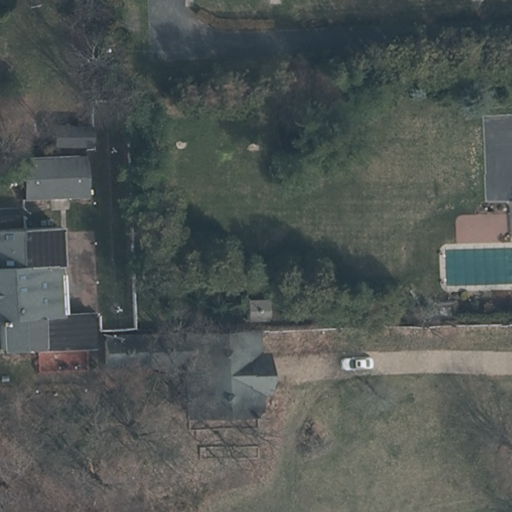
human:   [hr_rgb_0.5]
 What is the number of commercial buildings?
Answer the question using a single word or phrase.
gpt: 0

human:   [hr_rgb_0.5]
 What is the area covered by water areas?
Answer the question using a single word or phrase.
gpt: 0m2

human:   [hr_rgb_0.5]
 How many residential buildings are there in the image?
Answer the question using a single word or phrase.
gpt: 2

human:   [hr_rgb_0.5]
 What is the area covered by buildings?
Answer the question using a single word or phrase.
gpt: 1009m2

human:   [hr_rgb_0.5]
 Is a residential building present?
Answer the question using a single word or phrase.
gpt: yes

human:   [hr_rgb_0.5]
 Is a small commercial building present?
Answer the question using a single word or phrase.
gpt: no

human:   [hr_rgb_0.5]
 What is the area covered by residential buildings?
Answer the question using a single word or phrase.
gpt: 838m2

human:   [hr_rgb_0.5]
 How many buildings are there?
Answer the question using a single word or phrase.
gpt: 4

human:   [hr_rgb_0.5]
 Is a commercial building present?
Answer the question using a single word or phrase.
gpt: no

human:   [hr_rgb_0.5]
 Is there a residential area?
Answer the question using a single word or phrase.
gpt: yes

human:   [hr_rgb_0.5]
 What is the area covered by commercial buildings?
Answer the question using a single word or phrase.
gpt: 0m2

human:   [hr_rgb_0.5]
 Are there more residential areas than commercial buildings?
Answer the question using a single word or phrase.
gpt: yes

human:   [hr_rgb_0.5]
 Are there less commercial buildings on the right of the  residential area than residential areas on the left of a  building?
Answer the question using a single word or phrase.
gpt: yes

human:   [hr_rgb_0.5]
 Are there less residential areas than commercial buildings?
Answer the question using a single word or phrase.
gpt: no

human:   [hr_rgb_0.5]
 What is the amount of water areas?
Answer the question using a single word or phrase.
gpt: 0

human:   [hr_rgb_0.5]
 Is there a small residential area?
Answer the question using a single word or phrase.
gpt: no

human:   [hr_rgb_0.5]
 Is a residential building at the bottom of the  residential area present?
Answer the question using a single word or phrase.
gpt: no

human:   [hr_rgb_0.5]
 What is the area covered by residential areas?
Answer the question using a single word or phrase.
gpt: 10595m2

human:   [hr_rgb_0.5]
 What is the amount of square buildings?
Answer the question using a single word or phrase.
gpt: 0

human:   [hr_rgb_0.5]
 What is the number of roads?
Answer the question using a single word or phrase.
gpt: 0

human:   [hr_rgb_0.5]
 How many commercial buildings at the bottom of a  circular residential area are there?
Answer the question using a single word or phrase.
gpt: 0

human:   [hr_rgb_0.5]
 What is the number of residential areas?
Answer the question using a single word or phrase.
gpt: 1

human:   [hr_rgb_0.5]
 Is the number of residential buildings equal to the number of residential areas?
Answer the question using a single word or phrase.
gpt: no

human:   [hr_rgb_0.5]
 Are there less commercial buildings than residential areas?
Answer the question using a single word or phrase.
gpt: yes

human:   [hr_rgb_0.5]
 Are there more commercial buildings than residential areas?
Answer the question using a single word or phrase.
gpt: no

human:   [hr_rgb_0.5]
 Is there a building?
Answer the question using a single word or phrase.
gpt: yes

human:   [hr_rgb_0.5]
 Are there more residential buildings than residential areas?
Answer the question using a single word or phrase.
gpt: yes

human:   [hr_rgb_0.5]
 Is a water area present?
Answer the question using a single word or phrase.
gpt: no

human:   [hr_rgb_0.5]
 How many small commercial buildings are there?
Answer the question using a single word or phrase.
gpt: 0

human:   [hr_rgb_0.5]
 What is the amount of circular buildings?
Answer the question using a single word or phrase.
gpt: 0

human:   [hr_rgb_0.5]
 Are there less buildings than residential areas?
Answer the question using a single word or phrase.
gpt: no

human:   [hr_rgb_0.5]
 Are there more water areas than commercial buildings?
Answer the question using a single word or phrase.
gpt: no

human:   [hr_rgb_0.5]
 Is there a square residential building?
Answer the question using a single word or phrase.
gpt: no

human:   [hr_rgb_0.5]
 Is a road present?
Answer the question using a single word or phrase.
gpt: no

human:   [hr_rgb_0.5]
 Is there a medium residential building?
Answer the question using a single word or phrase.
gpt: yes

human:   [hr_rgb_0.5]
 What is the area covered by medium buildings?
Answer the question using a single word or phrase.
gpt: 966m2

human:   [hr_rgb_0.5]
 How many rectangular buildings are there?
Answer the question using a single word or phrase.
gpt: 0

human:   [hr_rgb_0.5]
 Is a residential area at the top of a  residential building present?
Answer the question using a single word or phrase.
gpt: no

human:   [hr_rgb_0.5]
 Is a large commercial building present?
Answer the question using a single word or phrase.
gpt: no

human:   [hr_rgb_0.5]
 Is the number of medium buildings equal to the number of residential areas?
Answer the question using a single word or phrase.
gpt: no

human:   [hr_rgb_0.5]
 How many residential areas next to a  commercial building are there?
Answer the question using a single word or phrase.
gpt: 0

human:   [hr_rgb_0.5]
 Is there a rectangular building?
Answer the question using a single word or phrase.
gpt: no

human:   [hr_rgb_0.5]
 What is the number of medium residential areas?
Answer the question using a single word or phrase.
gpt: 0

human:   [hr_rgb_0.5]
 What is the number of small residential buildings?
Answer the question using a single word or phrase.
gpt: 0

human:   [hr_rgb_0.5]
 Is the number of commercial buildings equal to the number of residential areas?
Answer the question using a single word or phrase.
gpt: no

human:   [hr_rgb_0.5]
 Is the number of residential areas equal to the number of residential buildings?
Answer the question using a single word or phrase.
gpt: no

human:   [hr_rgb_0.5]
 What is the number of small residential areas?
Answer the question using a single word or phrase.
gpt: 0

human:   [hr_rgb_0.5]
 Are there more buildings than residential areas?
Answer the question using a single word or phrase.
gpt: yes

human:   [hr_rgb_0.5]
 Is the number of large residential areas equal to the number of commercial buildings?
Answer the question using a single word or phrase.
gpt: no

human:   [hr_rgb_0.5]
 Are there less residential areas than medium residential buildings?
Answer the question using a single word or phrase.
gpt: yes

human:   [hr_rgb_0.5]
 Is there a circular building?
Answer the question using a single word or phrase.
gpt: no

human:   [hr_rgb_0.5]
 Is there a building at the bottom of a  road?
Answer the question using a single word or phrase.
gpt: no

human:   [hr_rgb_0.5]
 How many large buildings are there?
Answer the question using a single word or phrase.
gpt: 0

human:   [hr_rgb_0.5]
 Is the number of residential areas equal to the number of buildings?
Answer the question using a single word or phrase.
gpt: no

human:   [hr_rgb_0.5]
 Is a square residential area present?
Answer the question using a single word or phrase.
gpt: no

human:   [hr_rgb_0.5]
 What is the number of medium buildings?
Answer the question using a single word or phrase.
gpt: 3

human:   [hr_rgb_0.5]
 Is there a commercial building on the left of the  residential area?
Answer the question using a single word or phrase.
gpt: no

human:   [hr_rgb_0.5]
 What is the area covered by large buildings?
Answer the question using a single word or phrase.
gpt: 0m2

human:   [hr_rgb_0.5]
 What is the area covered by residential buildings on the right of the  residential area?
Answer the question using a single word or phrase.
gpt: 838m2

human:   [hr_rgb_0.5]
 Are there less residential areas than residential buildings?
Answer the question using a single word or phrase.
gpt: yes

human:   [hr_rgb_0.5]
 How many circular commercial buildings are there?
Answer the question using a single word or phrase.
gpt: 0

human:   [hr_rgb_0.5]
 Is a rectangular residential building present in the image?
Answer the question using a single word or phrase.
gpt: no

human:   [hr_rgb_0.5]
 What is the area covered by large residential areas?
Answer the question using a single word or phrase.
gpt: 10595m2

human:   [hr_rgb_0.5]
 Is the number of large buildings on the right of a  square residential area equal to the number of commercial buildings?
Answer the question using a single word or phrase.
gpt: yes